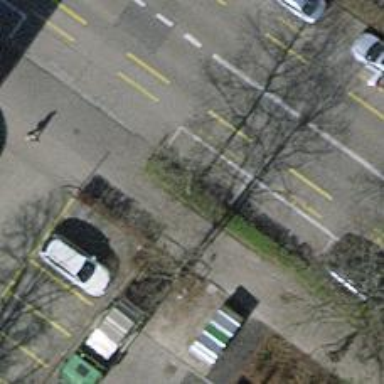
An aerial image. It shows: Avenue of trees.